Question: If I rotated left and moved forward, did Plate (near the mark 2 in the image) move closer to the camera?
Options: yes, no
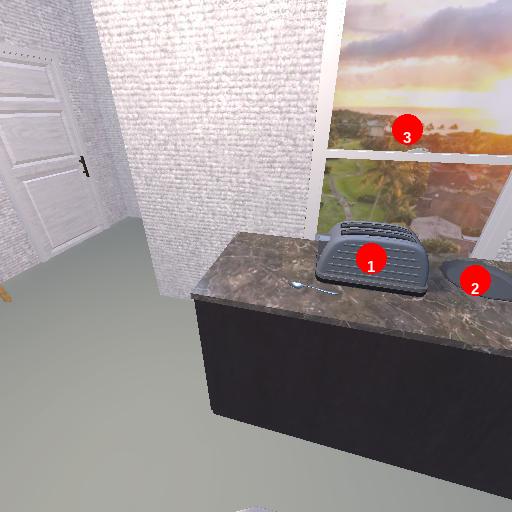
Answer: yes